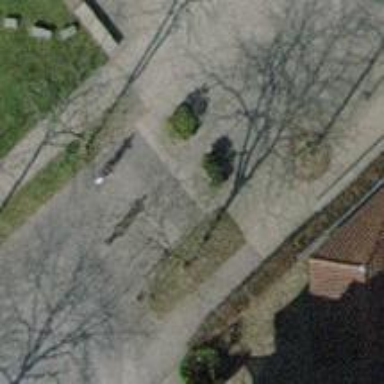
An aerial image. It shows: Bollard.